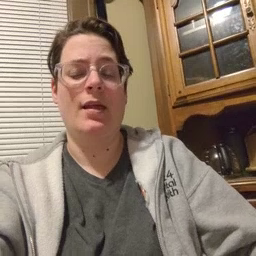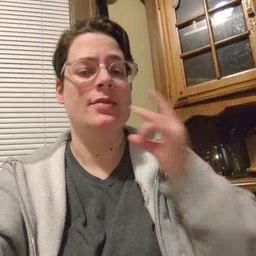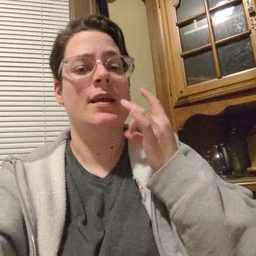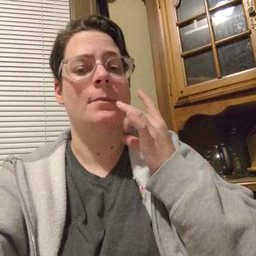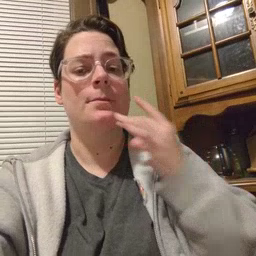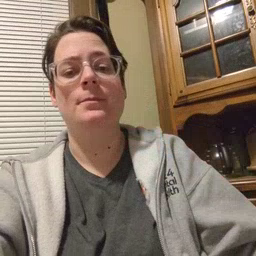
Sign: lamp